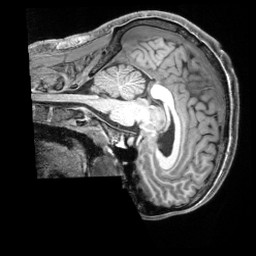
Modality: T1w
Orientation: sagittal
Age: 30
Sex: male
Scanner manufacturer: siemens
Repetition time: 2.3 s
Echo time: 0.00229 s